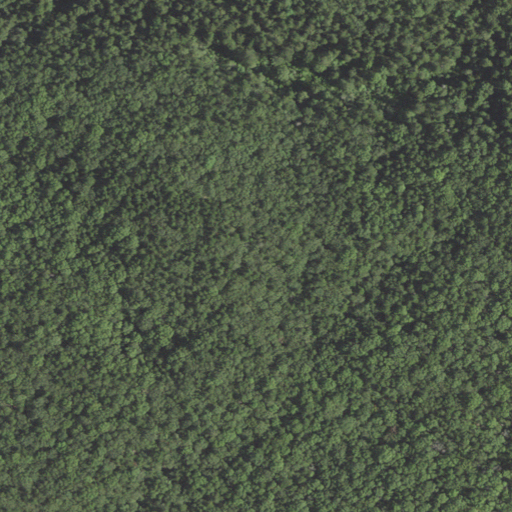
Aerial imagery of mountain in Massachusetts named Discovery Hill containing mixed forest, deciduous forest, evergreen forest, open development, and low intensity development